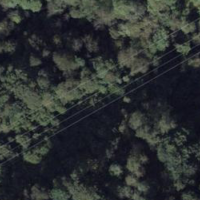
EUNIS habitat code: 41
Species observed at this site:
Lysimachia nemorum
Lamium galeobdolon